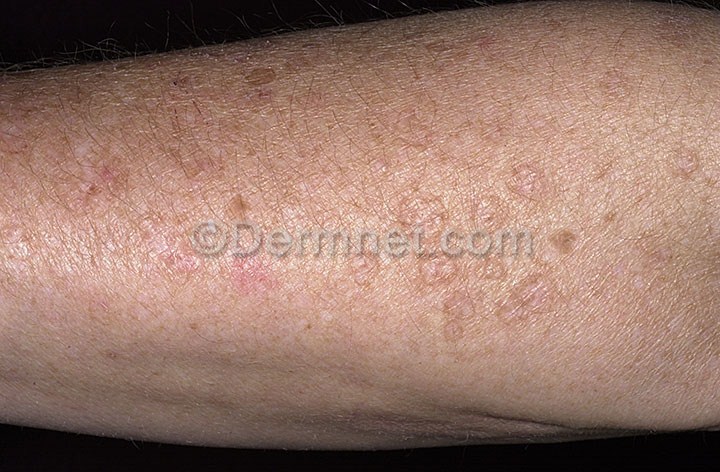
Disease: Seborrheic Keratoses and other Benign Tumors